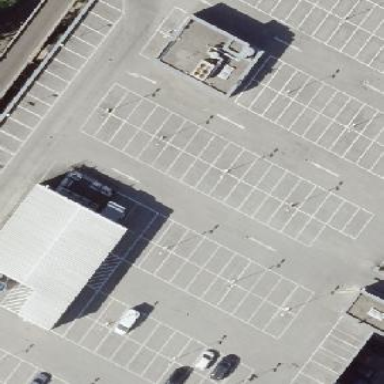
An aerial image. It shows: Parking area.